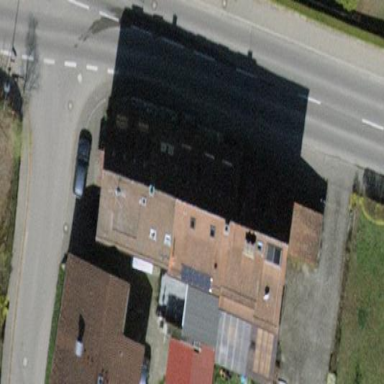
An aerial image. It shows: Gabled roof house.